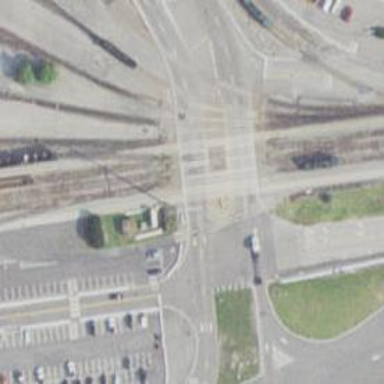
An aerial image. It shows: Railway level crossing.